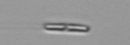
Label: pennate